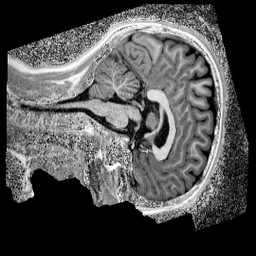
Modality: UNIT1_denoised
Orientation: sagittal
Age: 11
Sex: male
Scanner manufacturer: siemens
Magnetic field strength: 3 T
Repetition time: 4 s
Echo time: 0.00299 s